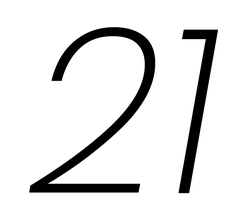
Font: Poppins-ExtraLightItalic